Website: apple
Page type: customer-info-address
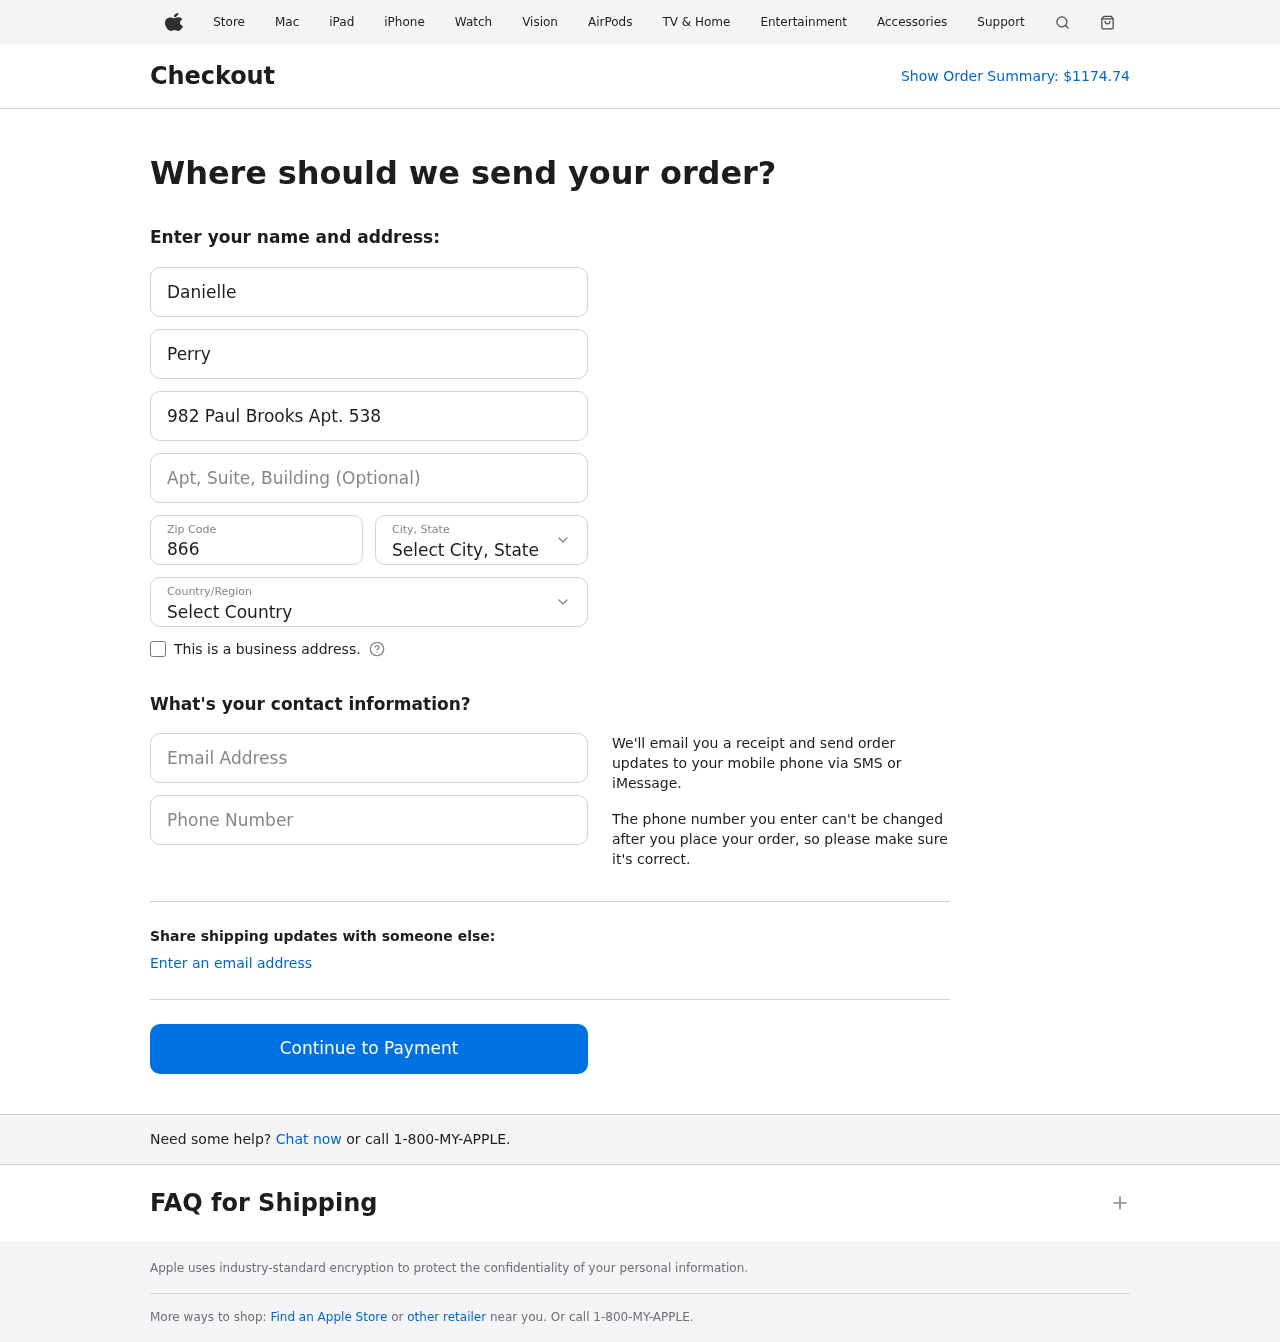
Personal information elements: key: PII_CITY_STATE
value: Port Jimmymouth, WI
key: PII_COUNTRY
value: United States
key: PII_EMAIL
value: danielleperry@yahoo.com
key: PII_FIRSTNAME
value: Danielle
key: PII_LASTNAME
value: Perry
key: PII_PHONE
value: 9253734575
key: PII_POSTCODE
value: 86639
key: PII_STREET
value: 982 Paul Brooks Apt. 538
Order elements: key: ORDER_TOTAL
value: $1174.74